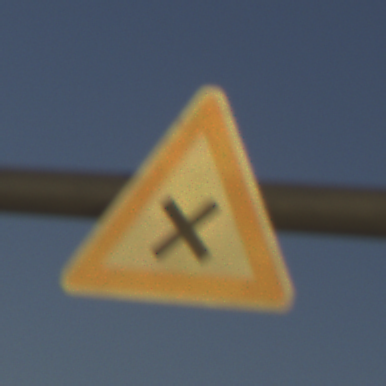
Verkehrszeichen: KreuzungOderEinmuendung
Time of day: SunriseSunset
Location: Outdoor (Nature)
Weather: Clear
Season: NotSpecified
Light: Natural